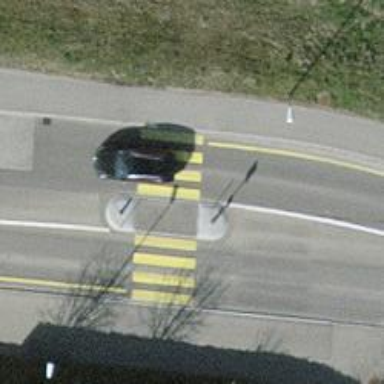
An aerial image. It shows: Uncontrolled zebra crossing with pedestrian island.